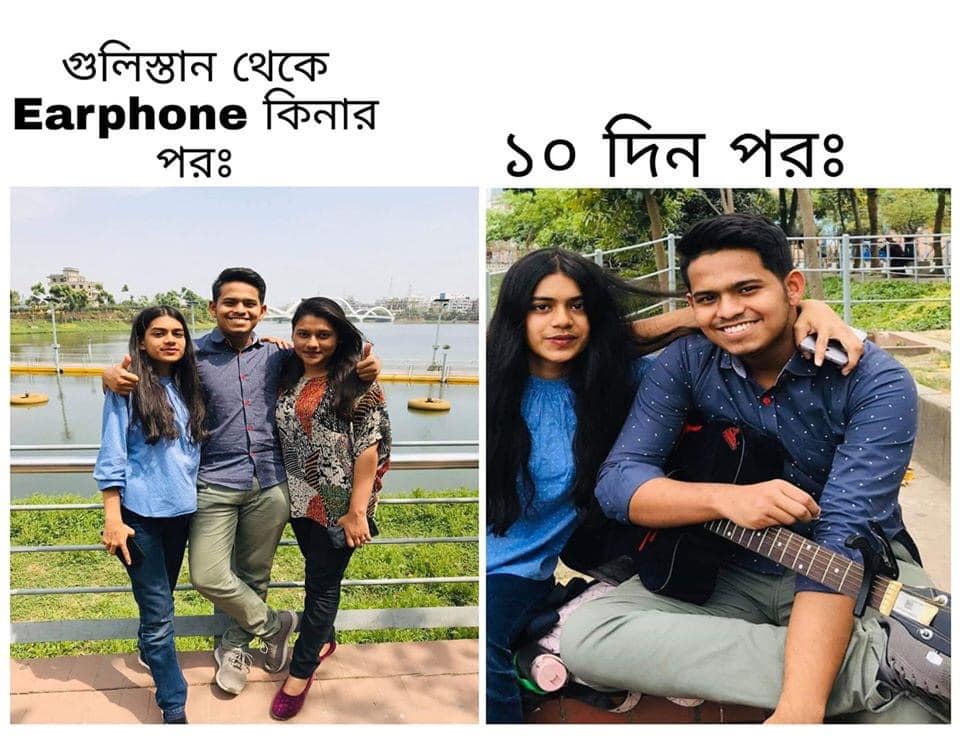
Caption: গুলিস্তান  থেকে Earphone কিনার পরঃ    ১০ দিন পরঃ
Label: non-hate